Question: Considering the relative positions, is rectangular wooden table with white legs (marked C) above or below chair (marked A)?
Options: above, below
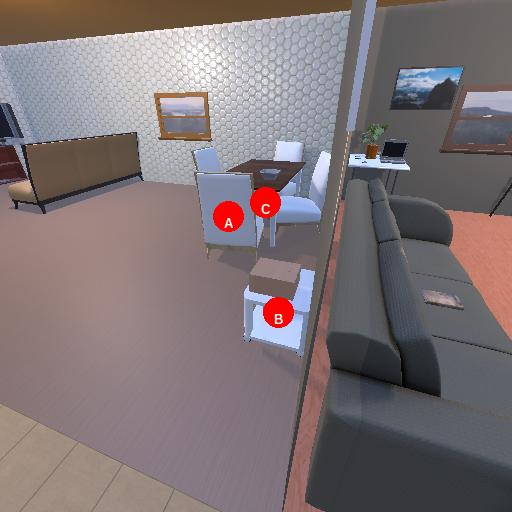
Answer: above